Field crop: maize
Growth stage: 2
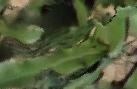
Species: maize